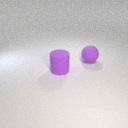
large purple rubber cylinder in front of large purple rubber sphere